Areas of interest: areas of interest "Inner Mongolia Huitong Luhua Automobile Sales Co., Ltd."
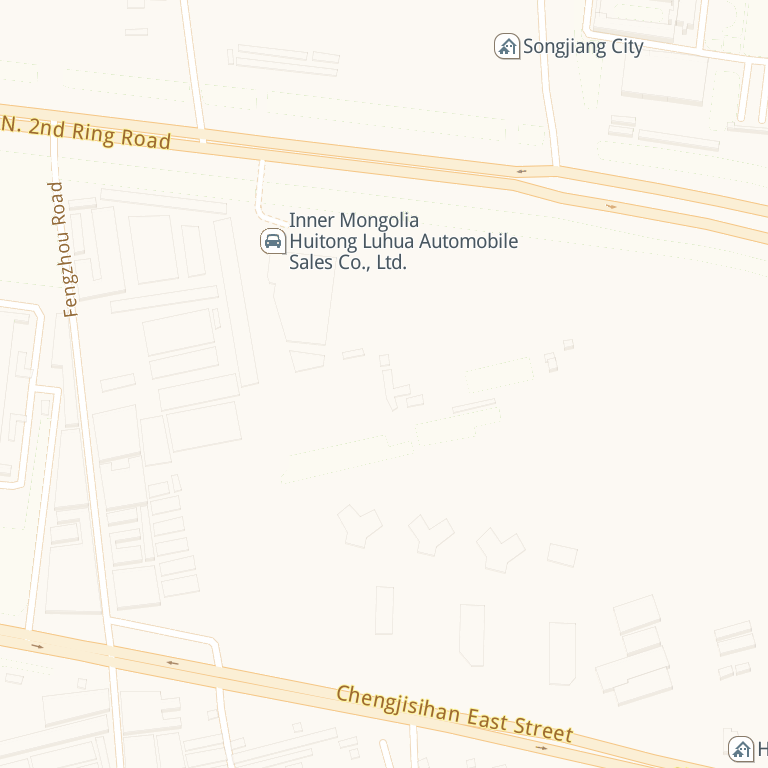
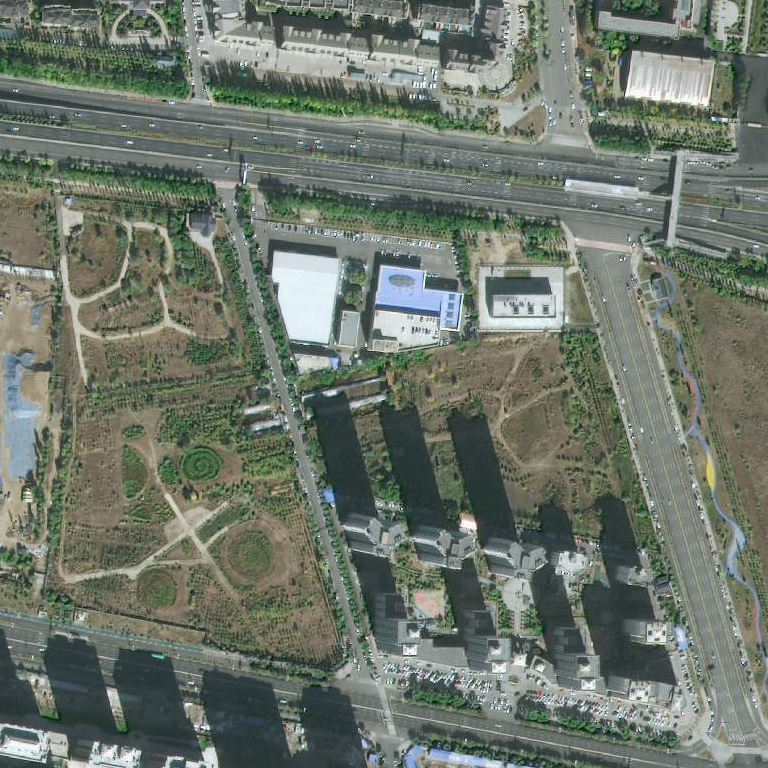